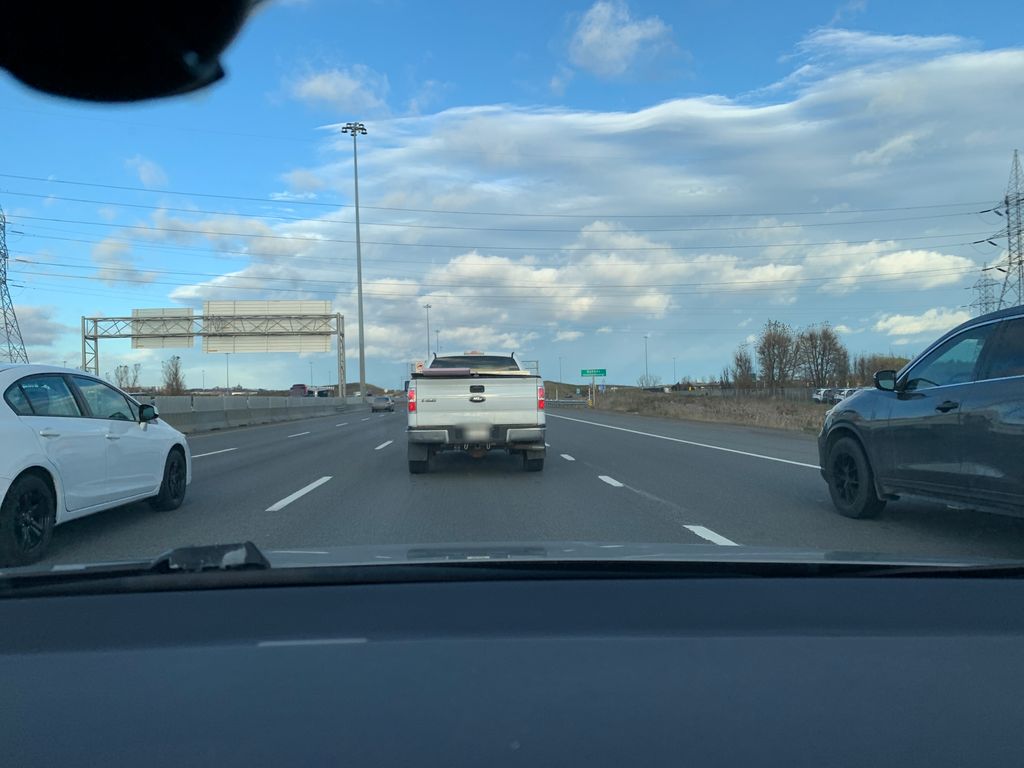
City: quebec_city